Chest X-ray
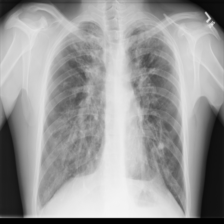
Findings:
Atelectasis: negative
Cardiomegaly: negative
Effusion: negative
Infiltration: negative
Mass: negative
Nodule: negative
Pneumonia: negative
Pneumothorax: negative
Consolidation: negative
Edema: negative
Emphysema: negative
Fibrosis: positive
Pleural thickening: negative
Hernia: negative